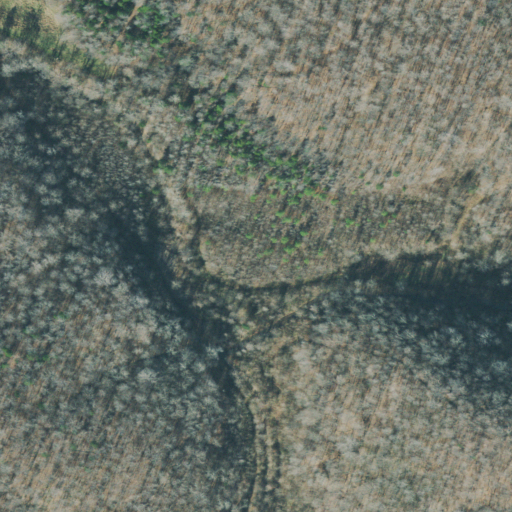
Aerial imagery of valley in Tennessee named Brushy Hollow containing deciduous forest, mixed forest, and pasture